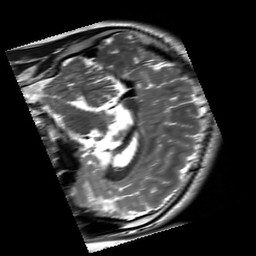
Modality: T2w
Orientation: sagittal
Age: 25
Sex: male
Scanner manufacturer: siemens
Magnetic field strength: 3 T
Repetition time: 8.53 s
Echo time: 0.091 s